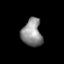
Tissue: prostate
Cell type: Myeloid cells
Senescence score: 0.3546
Nuclear area (px): 542
Mean DAPI intensity: 140.838